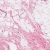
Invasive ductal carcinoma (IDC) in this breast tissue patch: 0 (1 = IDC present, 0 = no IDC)